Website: macys
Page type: gifting
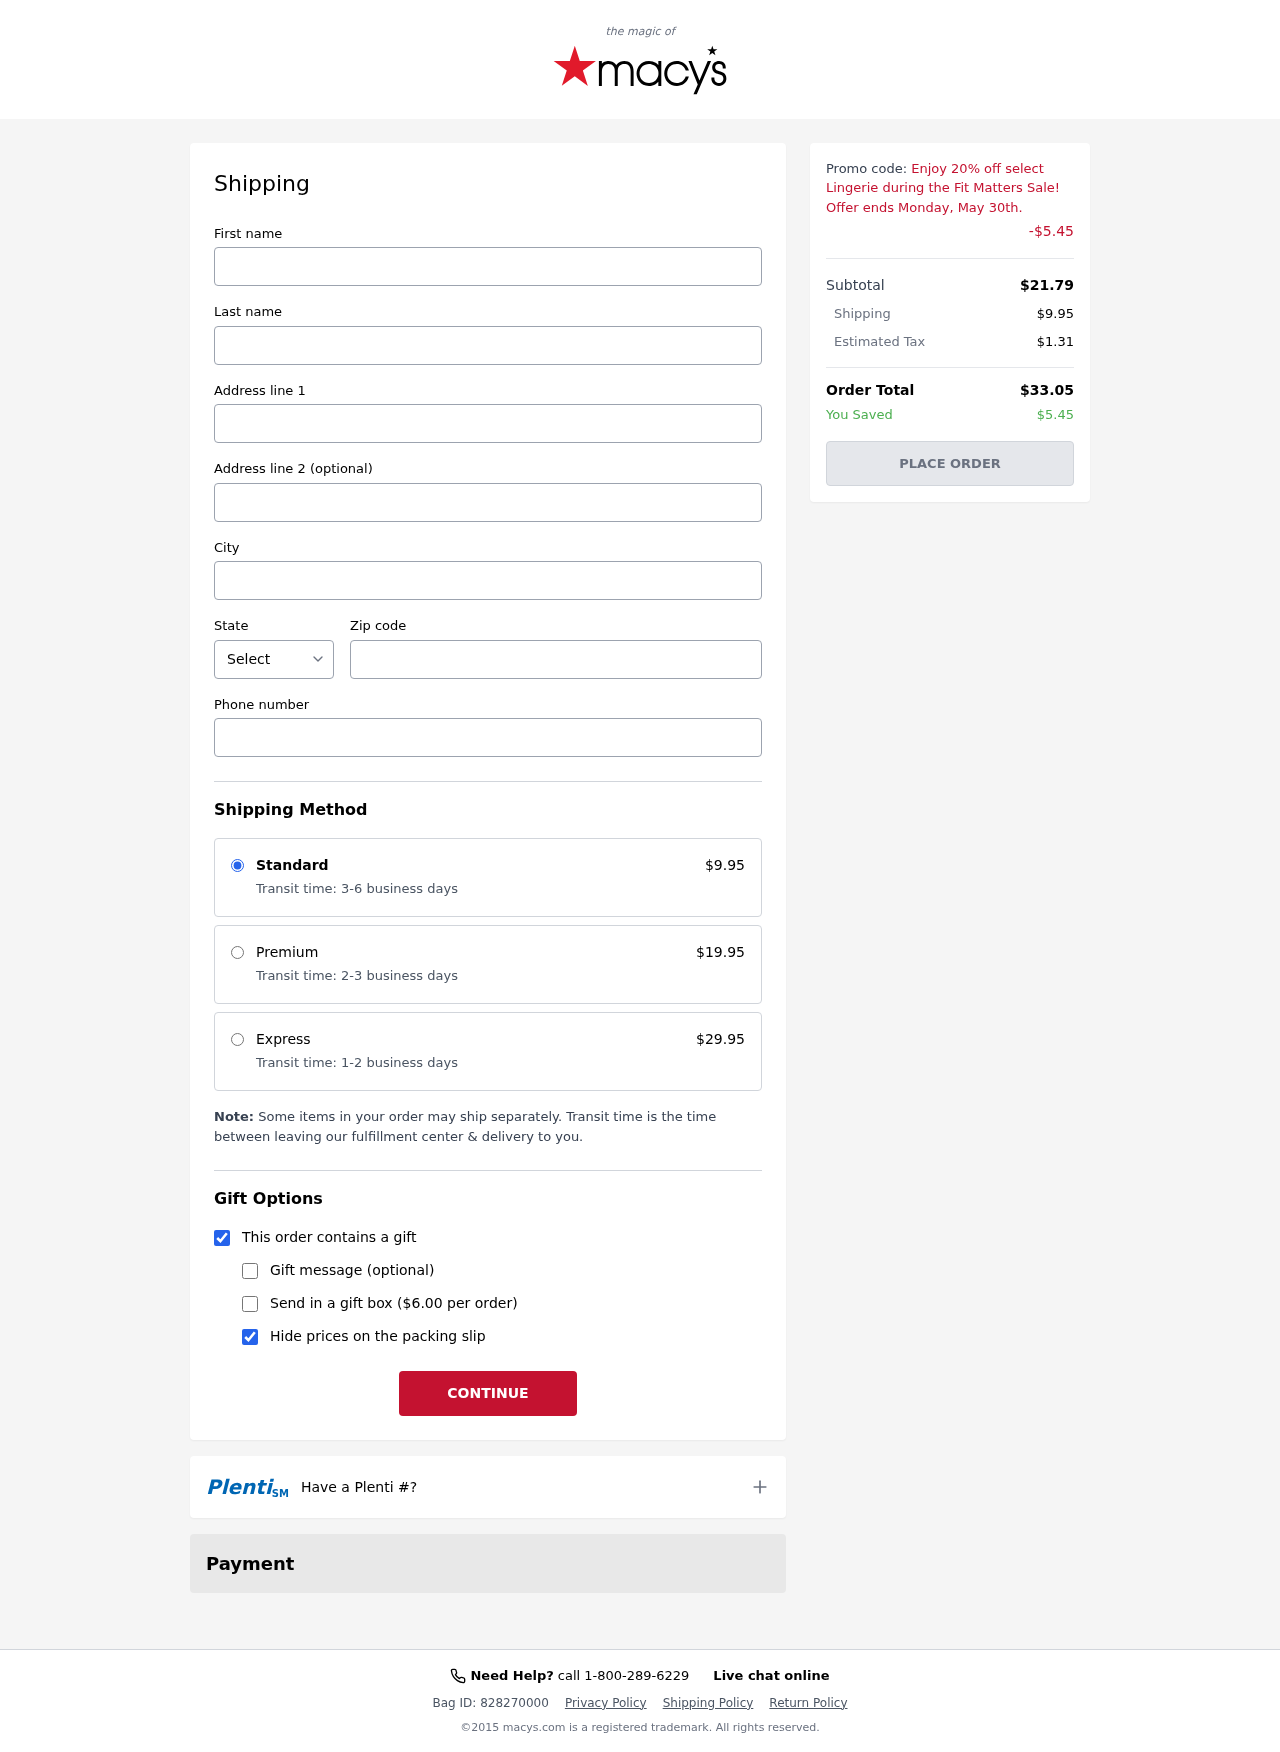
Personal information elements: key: PII_CITY
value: Schmidthaven
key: PII_FIRSTNAME
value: Kevin
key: PII_LASTNAME
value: Phillips
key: PII_PHONE
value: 8136583119
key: PII_POSTCODE
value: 42351
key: PII_STATE_ABBR
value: NM
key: PII_STREET
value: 533 Jeffery Crossing Suite 069
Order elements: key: ORDER_SHIPPING_COST
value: $9.95
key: ORDER_DISCOUNT
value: -$5.45
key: ORDER_SUBTOTAL
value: $21.79
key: ORDER_TAX
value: $1.31
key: ORDER_TOTAL
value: $33.05
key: ORDER_SAVINGS
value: $5.45